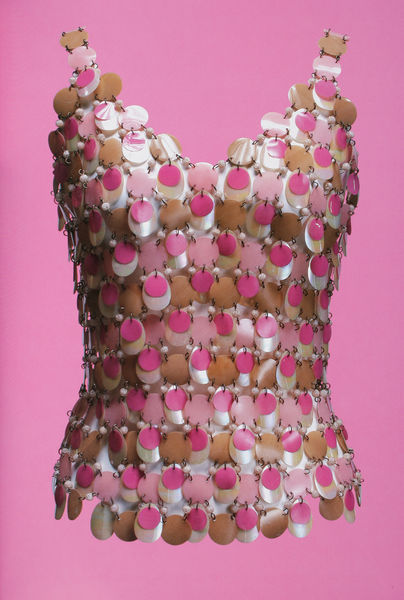
Titel: Top aus Kunststoffplättchen und weißen Perlen
Künstler: Paco Rabanne
Standort: Kyoto (Japan)
Institution: Kyoto Costume Institute
Schlagwörter: weiß, braun, busen, frau, licht, dame, mode, hemd, bluse, kleidung, bestickt, rosa, taille, glanz, foto, fotografie, pink, schulterfrei, bekleidung, bustier, oberteil, applikation, träger, perlmut, perlmuth, v ausschnitt, pailetten, top, pailletten, plättchen, rundtopp, schulterfreu